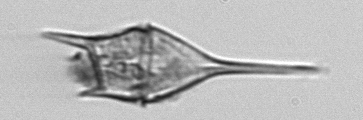
Label: Tripos_lineatus